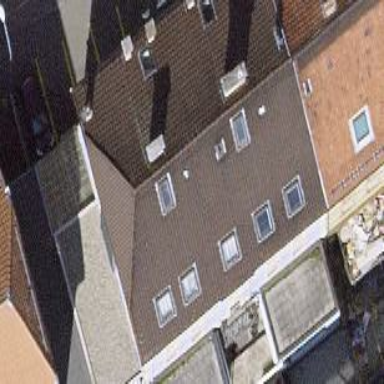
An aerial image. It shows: Apartment building with side-hipped roof.